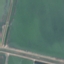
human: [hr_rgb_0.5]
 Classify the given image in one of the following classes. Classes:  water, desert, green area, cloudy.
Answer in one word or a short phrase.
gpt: water